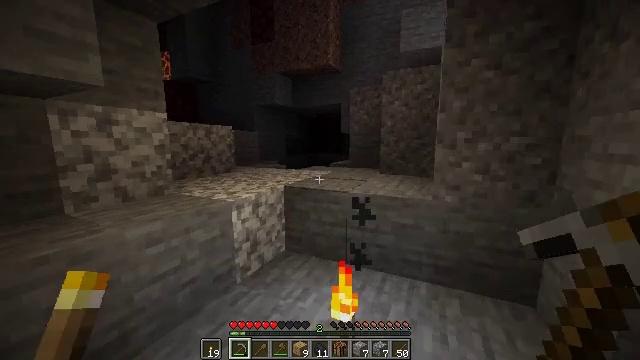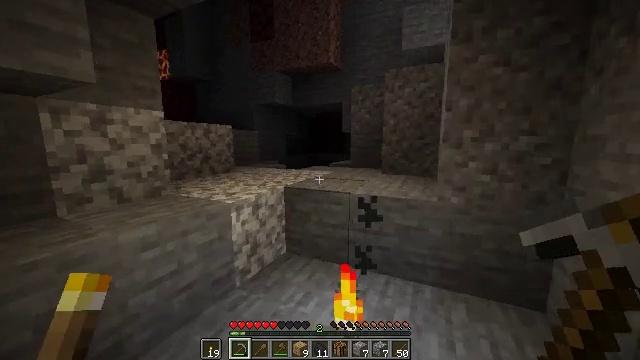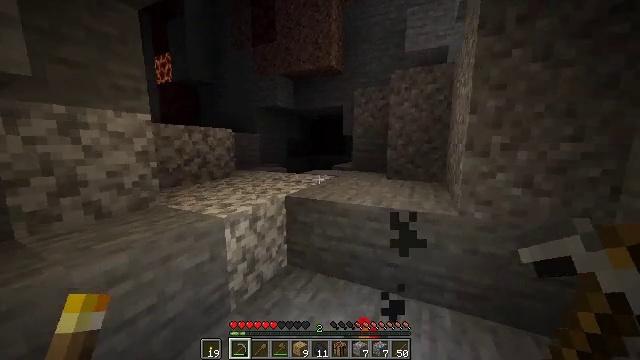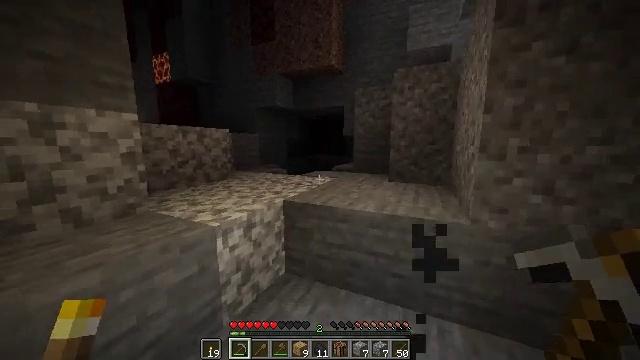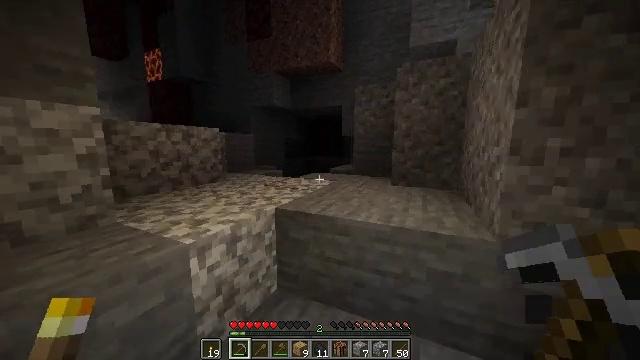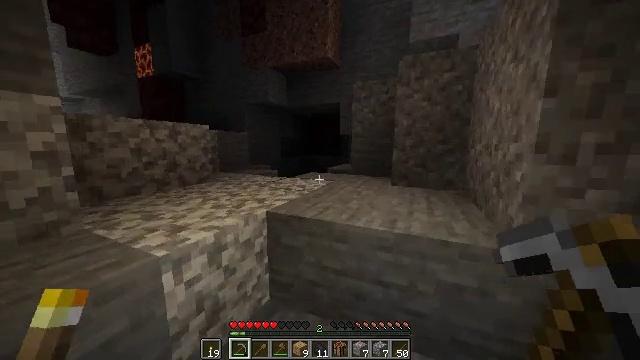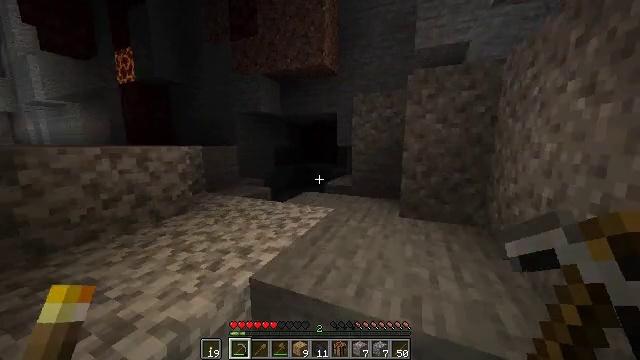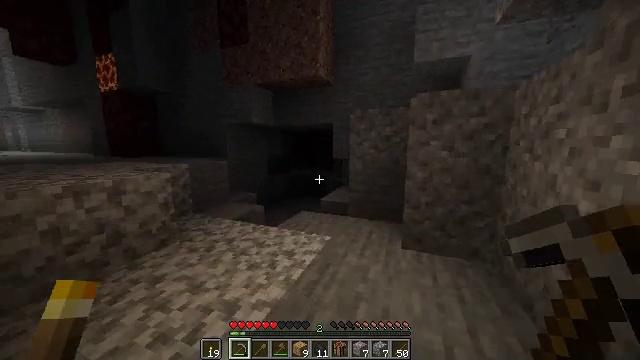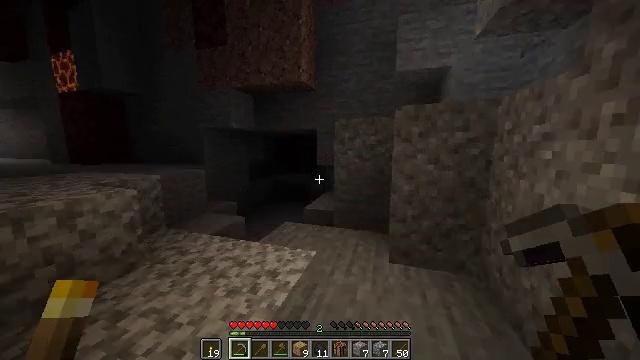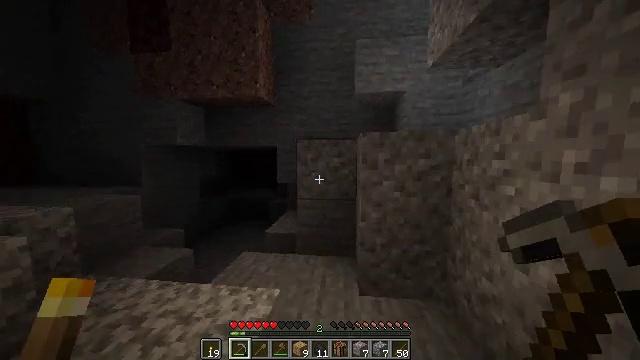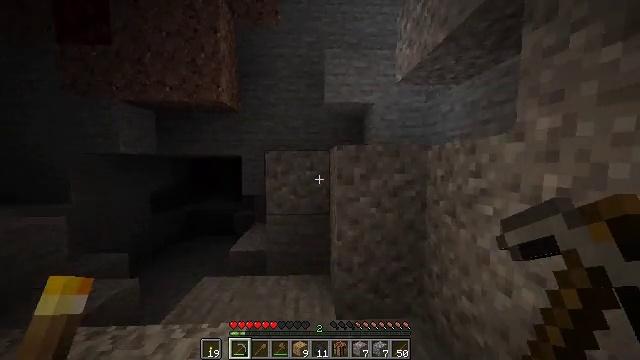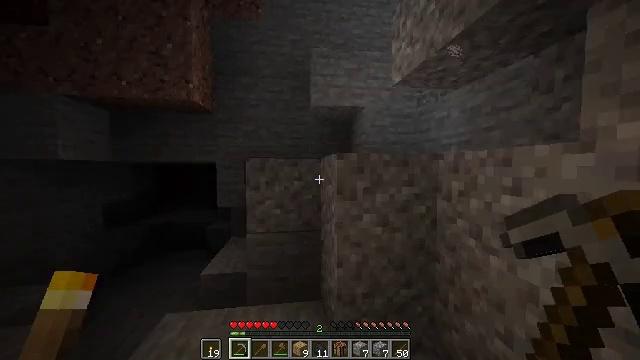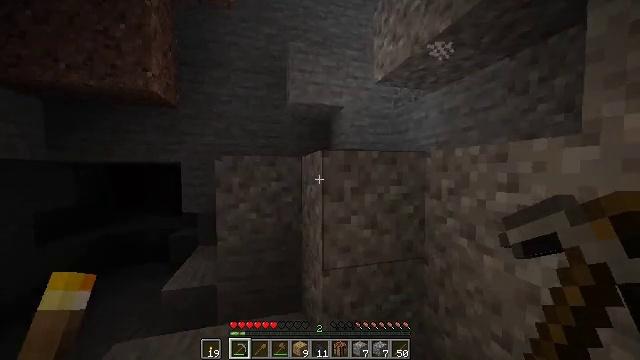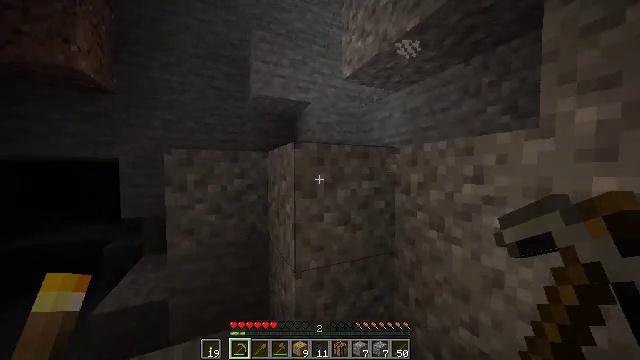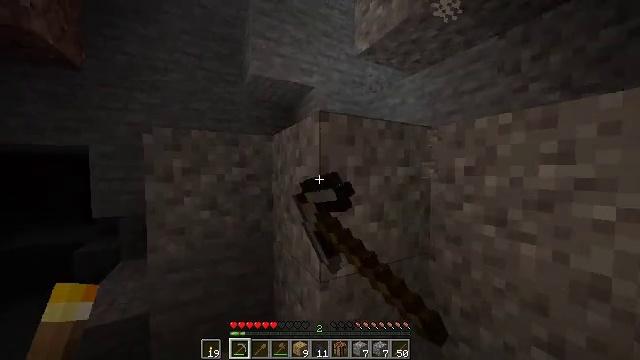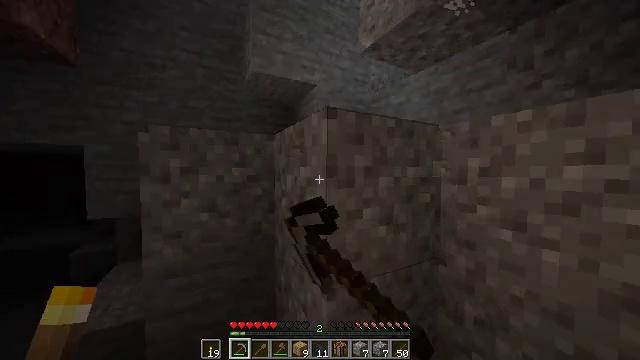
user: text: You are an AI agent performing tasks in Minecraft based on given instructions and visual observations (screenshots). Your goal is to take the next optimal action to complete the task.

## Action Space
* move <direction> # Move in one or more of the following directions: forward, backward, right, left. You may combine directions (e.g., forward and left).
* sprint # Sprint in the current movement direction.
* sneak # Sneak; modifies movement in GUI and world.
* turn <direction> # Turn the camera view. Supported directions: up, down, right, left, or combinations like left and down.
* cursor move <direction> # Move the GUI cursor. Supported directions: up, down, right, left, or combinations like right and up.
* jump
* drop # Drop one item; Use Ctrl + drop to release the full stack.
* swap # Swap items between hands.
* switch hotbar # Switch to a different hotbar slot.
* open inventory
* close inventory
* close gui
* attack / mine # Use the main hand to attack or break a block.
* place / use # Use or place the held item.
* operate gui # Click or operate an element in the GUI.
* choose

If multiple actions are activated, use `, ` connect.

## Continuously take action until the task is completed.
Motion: motion action
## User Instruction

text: Collect gravel for your inventory.
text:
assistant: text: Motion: move forward, sprint
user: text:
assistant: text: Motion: move forward, sprint
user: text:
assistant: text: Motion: move forward, sprint
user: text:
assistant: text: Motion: move forward, sprint
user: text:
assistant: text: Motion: move forward, sprint
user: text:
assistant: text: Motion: move forward, sprint, turn right, jump
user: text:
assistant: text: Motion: move forward, sprint, turn right, jump
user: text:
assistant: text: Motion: move forward, turn right, jump
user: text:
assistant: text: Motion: move forward, sprint, turn right and up, jump
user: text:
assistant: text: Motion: move forward, sprint, turn right and up
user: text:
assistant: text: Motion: move forward, sprint, turn right and up
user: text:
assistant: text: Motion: move forward, sprint, turn right
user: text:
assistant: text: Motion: move forward, sprint, turn right, attack / mine
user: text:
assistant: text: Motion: move forward, sprint, turn right, attack / mine
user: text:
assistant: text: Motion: move forward, attack / mine
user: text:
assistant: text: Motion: attack / mine
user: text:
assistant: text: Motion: turn right and down, attack / mine
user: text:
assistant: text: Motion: turn right and down, attack / mine
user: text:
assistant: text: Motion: attack / mine
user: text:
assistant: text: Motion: attack / mine
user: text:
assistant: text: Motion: attack / mine
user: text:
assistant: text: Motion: attack / mine
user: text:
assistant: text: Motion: attack / mine
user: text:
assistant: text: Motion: attack / mine
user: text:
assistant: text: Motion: attack / mine
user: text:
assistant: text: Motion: turn right, attack / mine
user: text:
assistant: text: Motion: turn right, attack / mine
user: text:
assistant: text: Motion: turn right, attack / mine
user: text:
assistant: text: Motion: attack / mine
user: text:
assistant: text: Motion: attack / mine